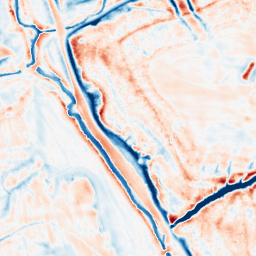
Category: edge_preserving
Decomposition family: bilateral
Decomposition parameters: d: 21
sigma_color: 50
sigma_space: 25
Upsampling method: cubic_mitchell
Upsampling parameters: scale: 4
Upsampling scale: 4